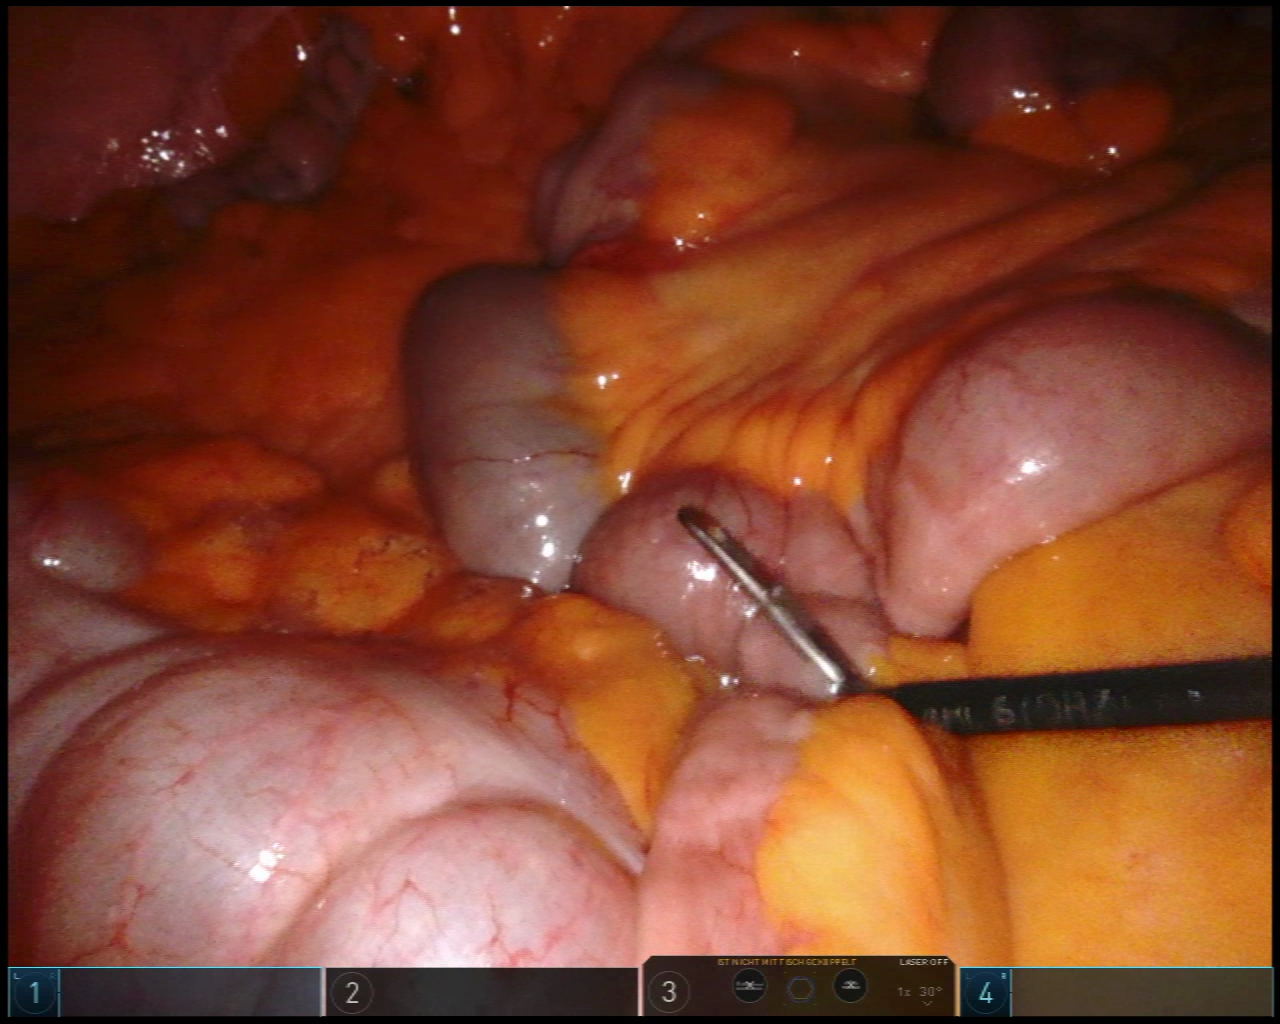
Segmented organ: colon
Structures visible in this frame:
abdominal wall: yes
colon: yes
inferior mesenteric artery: no
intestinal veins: no
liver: no
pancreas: no
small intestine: yes
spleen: no
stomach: no
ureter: no
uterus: no
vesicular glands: no